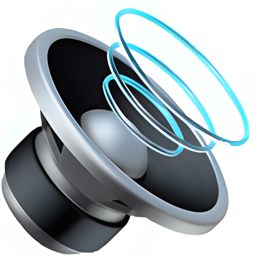
Name: speaker with three sound waves
Emoji: 🔊
Group: Objects
Sub-group: sound